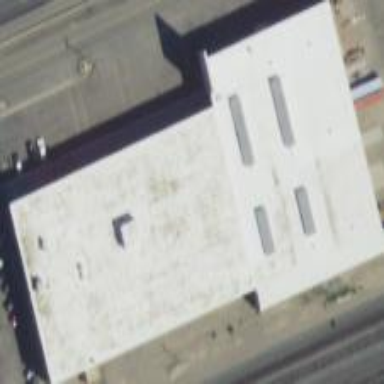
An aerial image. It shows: Warehouse with flat roof.